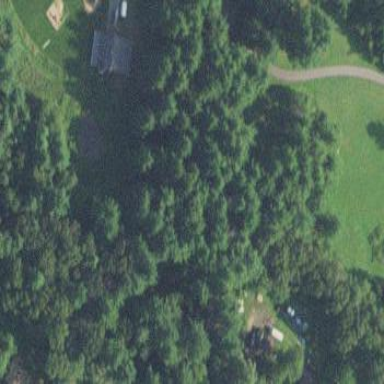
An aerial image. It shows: Woodland with needle-leaved trees.